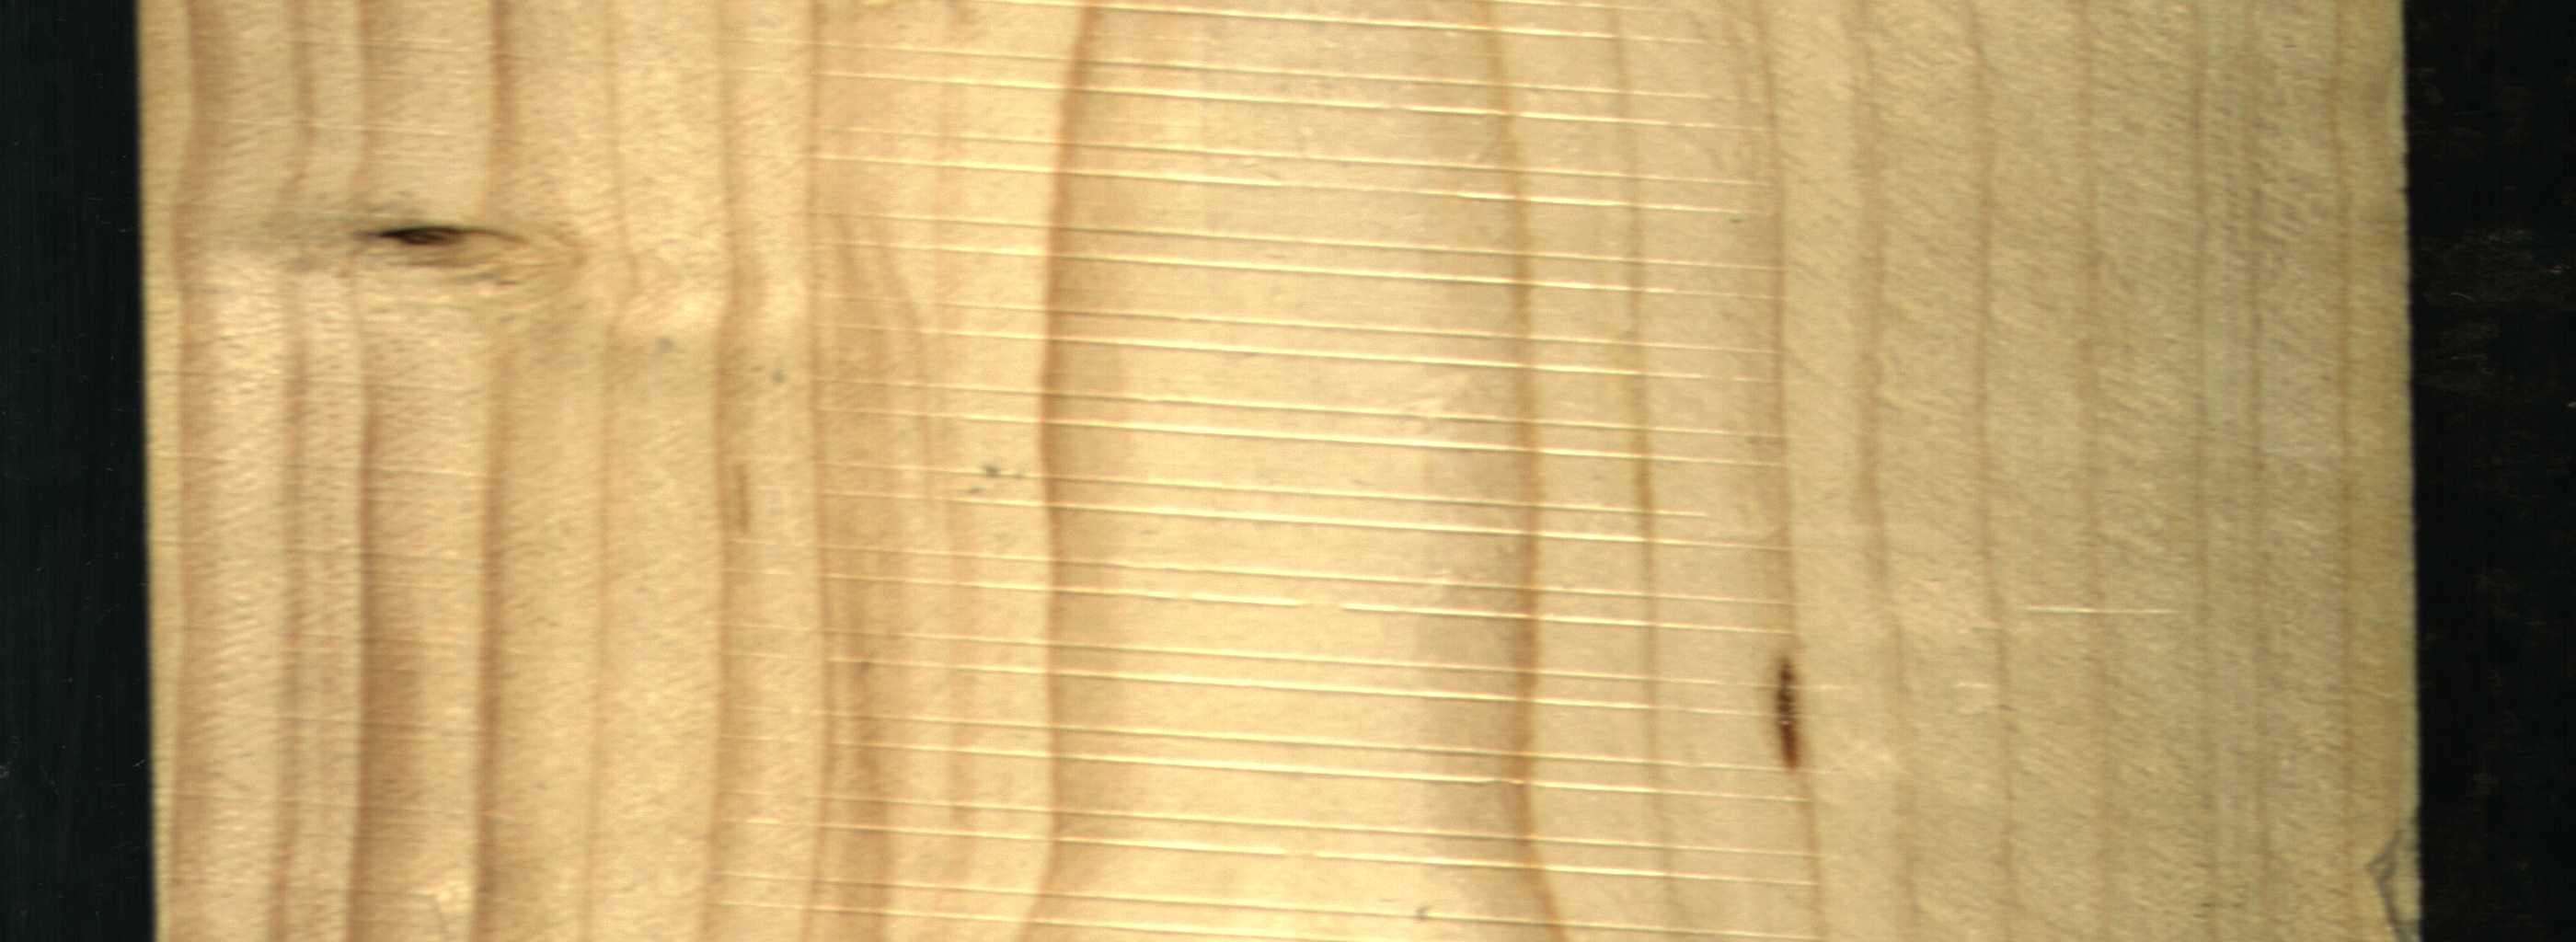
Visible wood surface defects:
resin
Dead_Knot
Dead_Knot